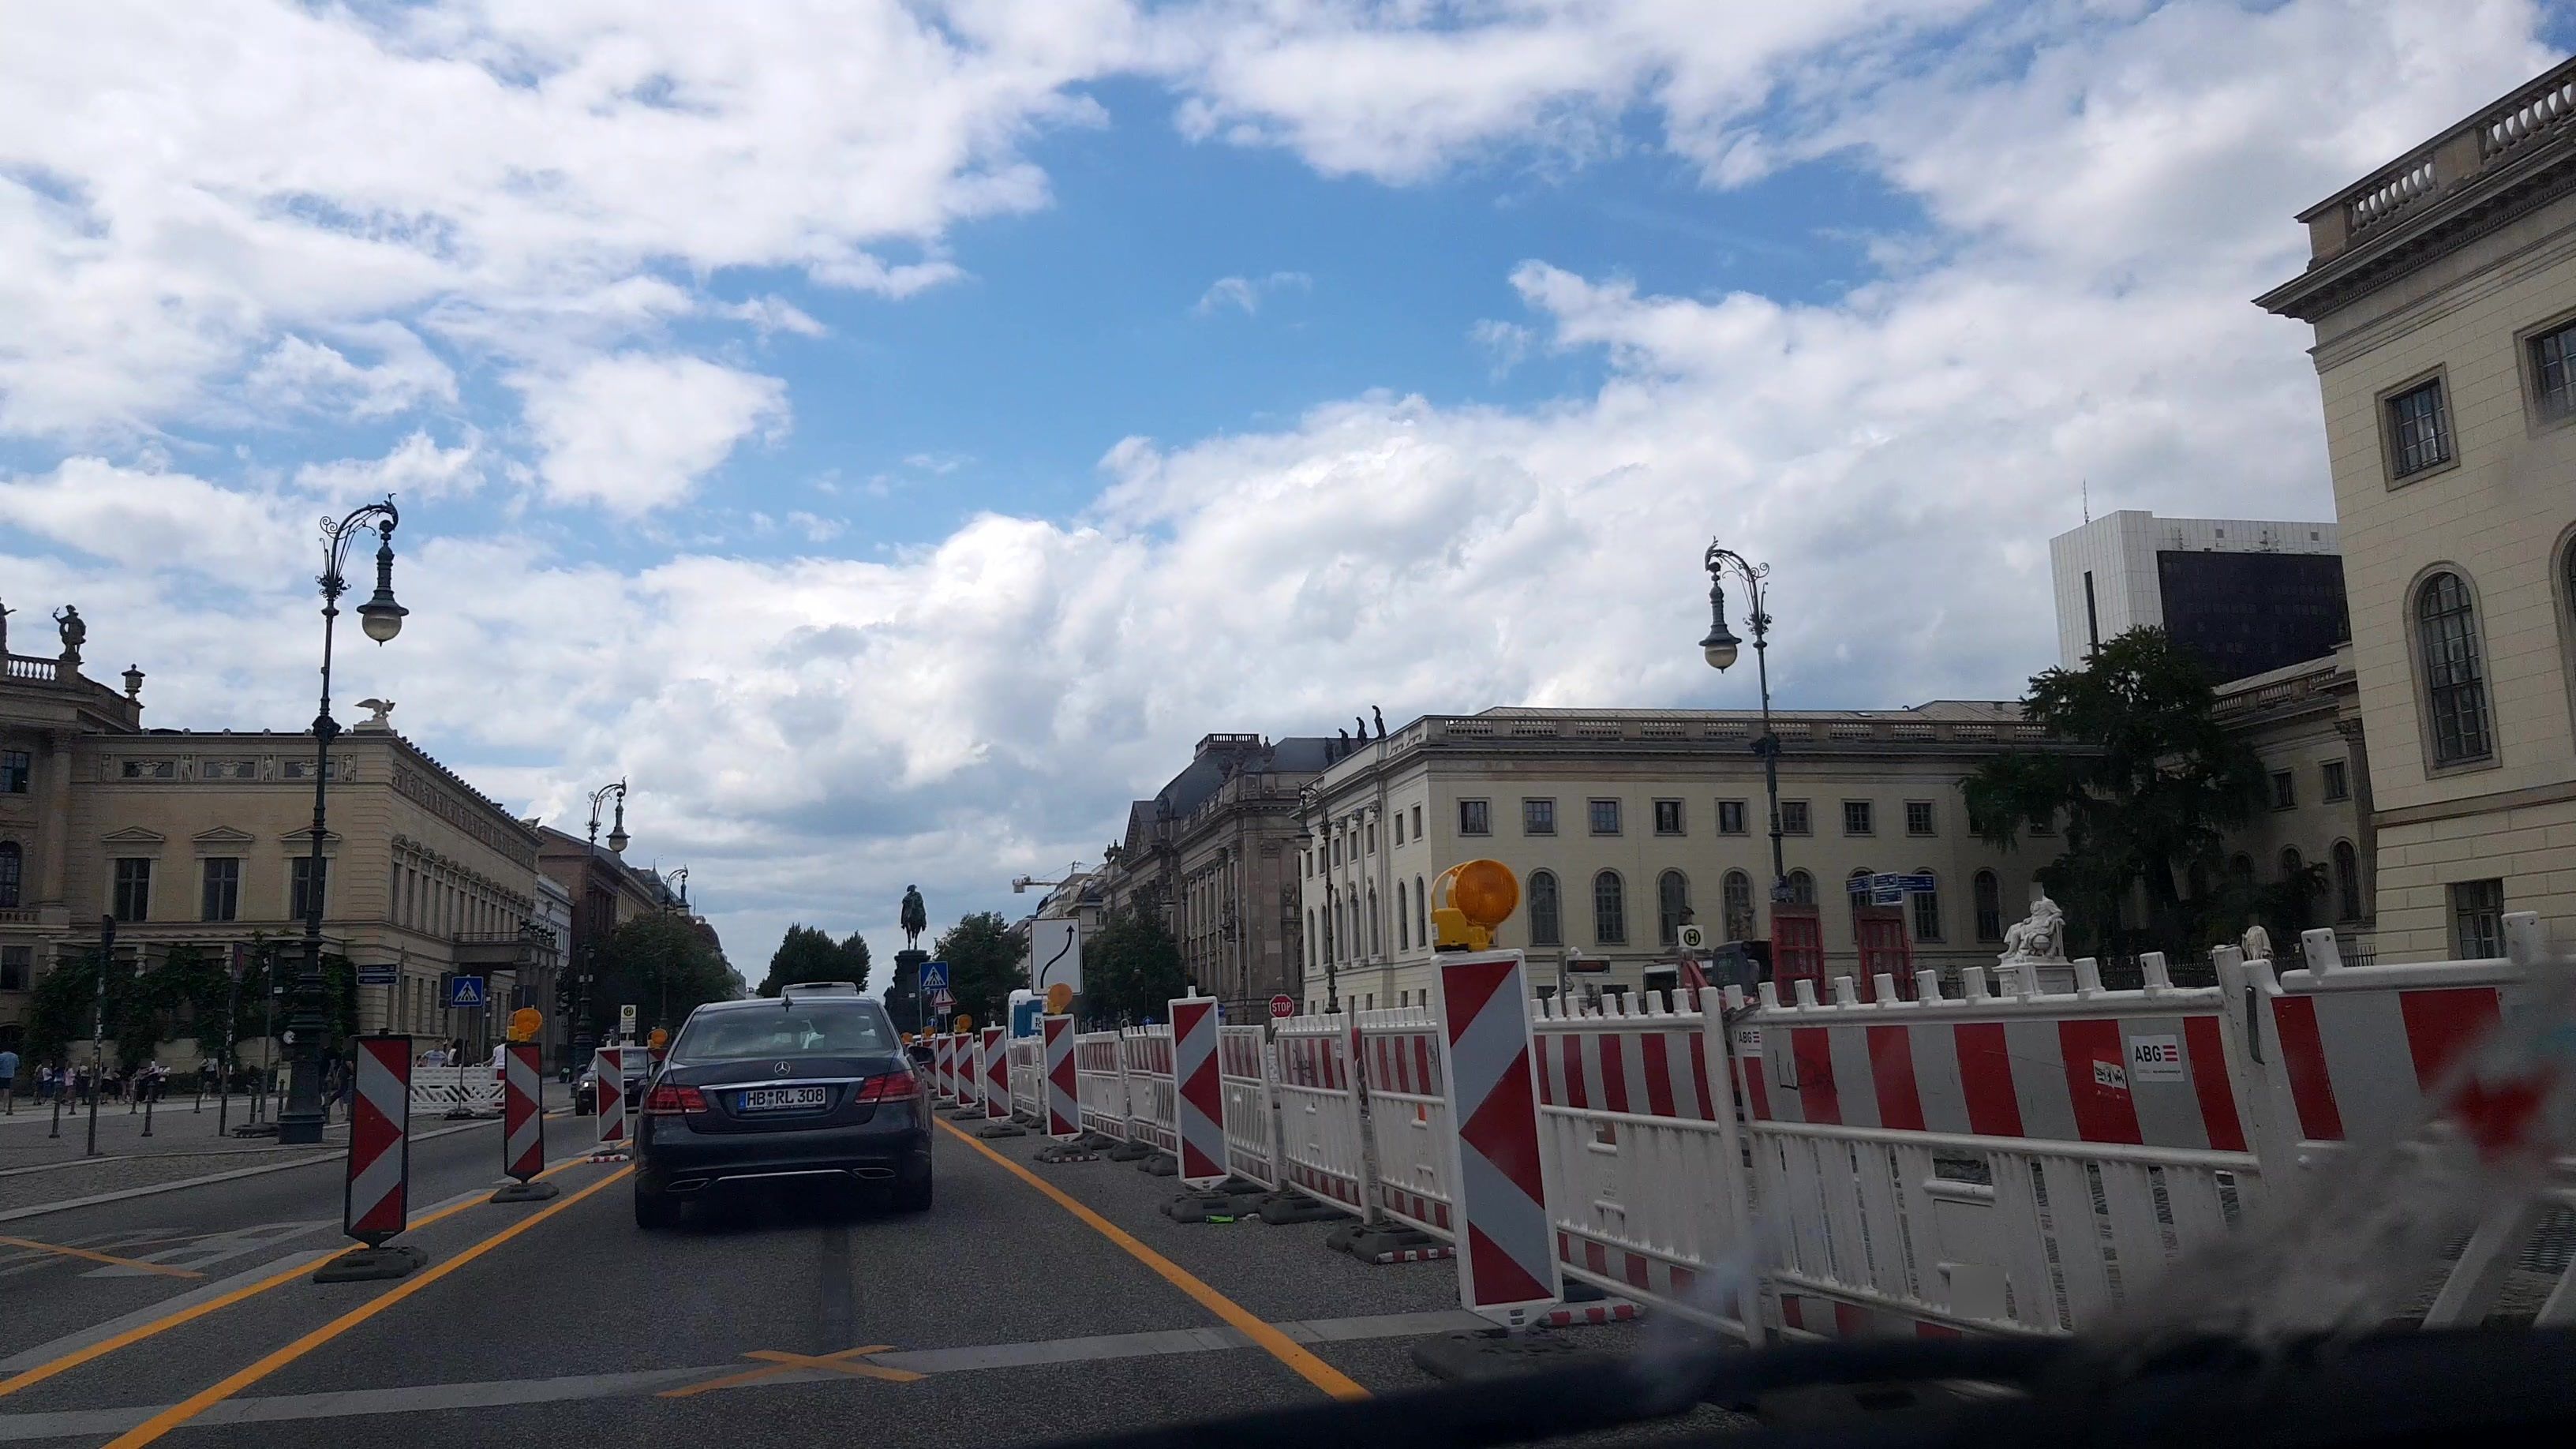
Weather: cloudy
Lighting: day
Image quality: good
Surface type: driving surface
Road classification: primary
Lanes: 2
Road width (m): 6
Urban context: urban centre
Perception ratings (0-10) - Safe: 2.81, Lively: 8.91, Beautiful: 5.4, Boring: 0.77, Depressing: 6.12, Wealthy: 8.45